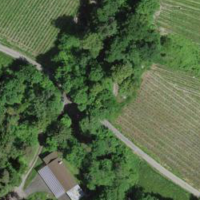
EUNIS habitat code: 40
Species observed at this site:
Hippocrepis emerus